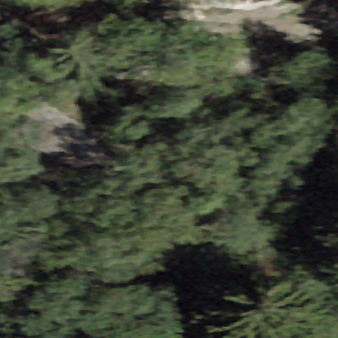
Label: other